Question: I'm not entirely sure what's wrong with the following solution to the Consumer Producer problem:

I'm assuming there is a chain of events in which something will get messed up but I can't see it. Can anyone clafiry this for me?
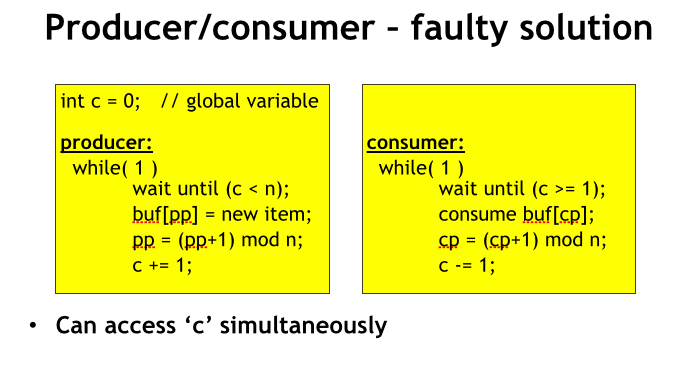
Answer: Consider that 'c += 1' is often implemented by the sequence "load c", "increment c", "store c", then look at different ways 'c += 1' and 'c -= 1' could be interleaved, because they are not guaranteed to be atomic operations. Here's one such (assume 'c = 0' as at the start):
'''
Thread 1 Thread 2
-------- --------
load c
load c
decrement
increment
store c
store c
'''
You would expect that, after executing both 'c += 1' and 'c -= 1', that 'c' would be back to its original value of '0', but in this case, it would actually be '-1', which is a bit of a problem. Thread 1 would expect to see 'c == 1', because it just read '0', incremented it and stored the resulting '1'; thus the rest of thread 1 might get a little confused.